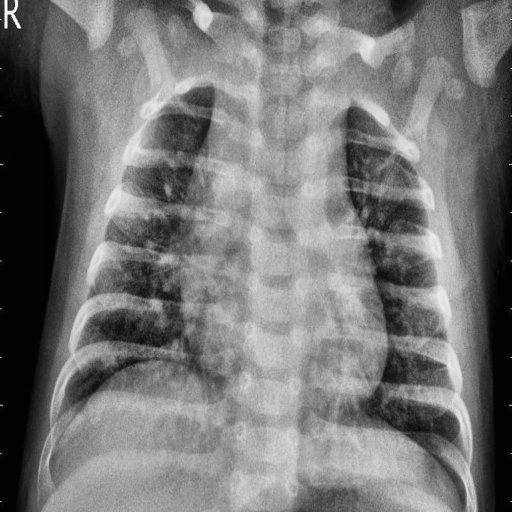
Finding: PNEUMONIA